Interaction volume radius: 10 \u00c5
Interaction volume height: 10 \u00c5
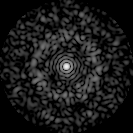
Disorder parameter: 0.8179